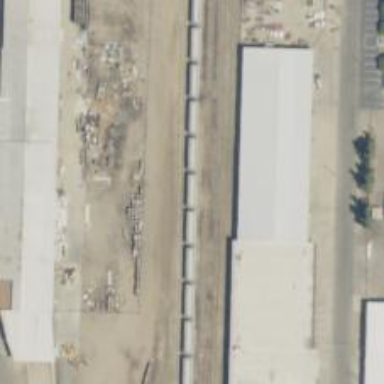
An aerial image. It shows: Railway siding for service.